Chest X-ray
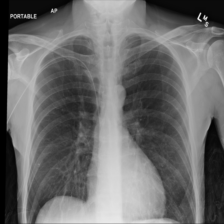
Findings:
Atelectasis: positive
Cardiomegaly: negative
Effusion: negative
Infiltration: negative
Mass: negative
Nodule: positive
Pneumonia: negative
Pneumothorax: negative
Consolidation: negative
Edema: negative
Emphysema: negative
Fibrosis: negative
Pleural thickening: negative
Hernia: negative